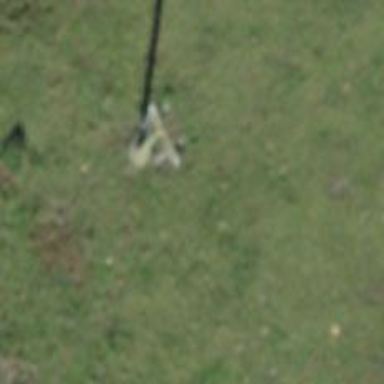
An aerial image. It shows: Pylon used for aerialway.